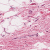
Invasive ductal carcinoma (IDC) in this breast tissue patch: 0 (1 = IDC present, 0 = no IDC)